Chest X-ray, PA view. Patient: 49 years old, sex F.
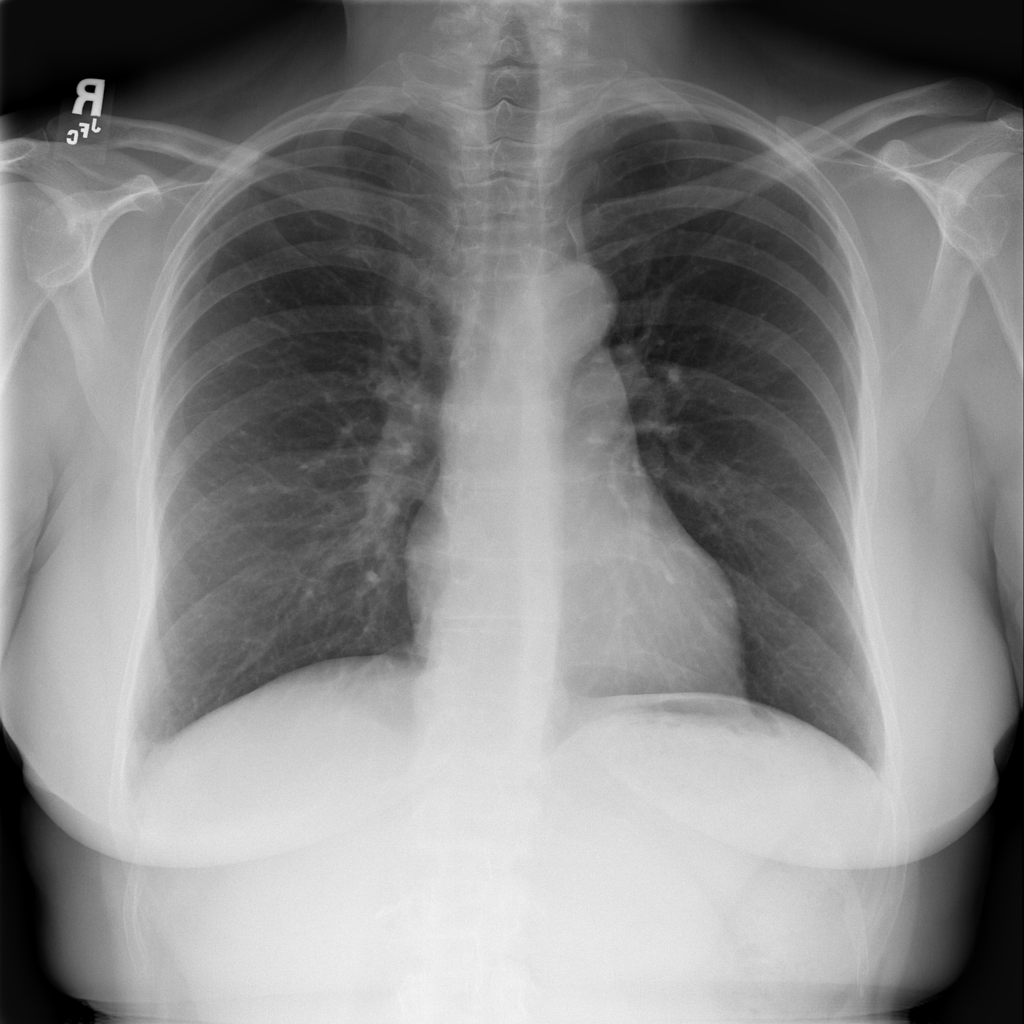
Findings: No Finding